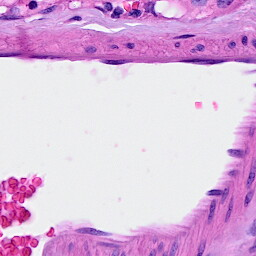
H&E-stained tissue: Breast